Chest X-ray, PA view. Patient: 52 years old, sex M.
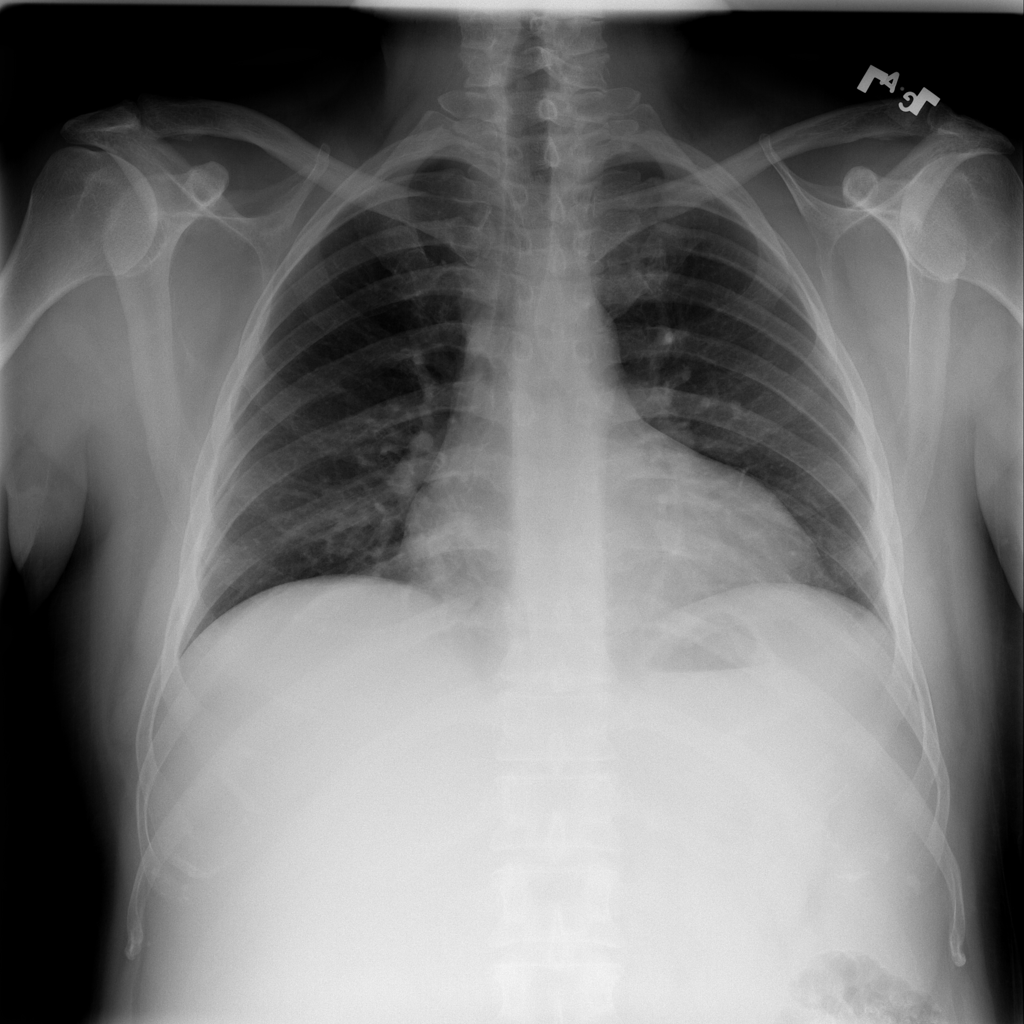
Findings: No Finding